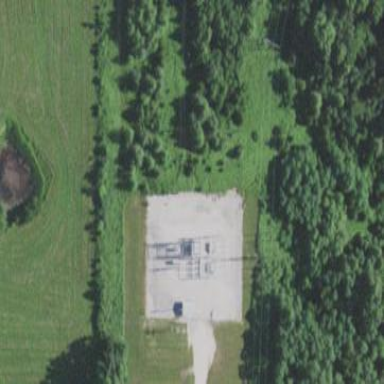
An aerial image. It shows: Distribution level power substation surrounded by fence.